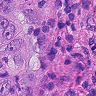
Metastatic tissue present: yes